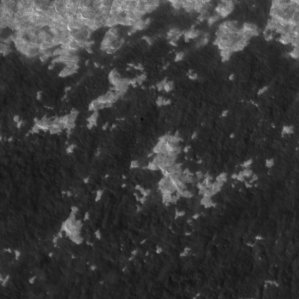
Label: non_frost